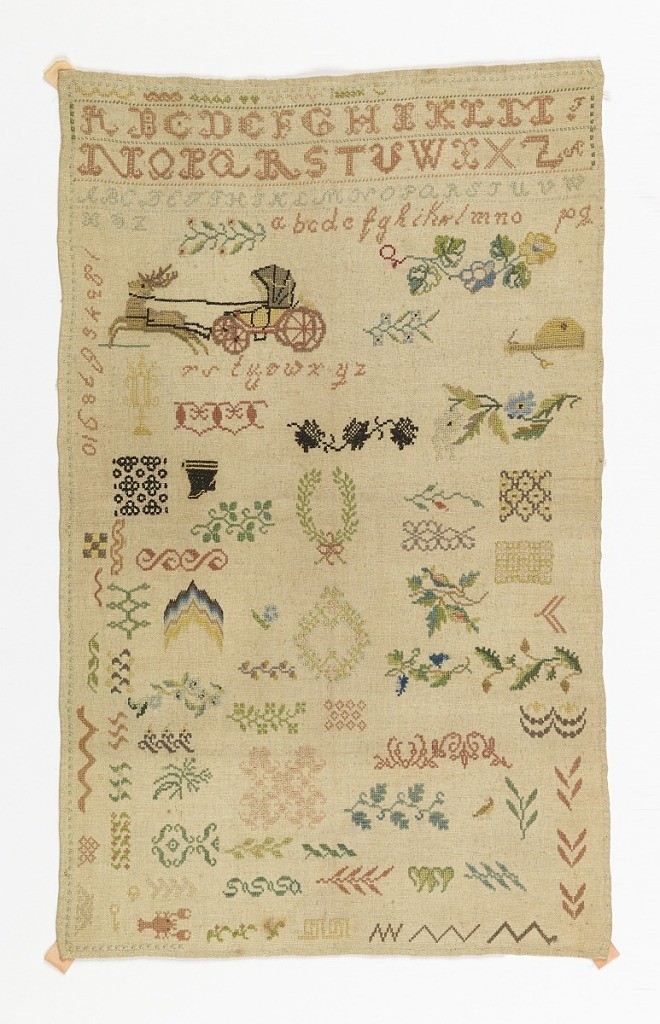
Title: Sampler
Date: late 18th century
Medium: silk embroidery on linen foundation Technique: cross stitch on plain weave
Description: Alphabets, numerals, portions of borders and varying other designs.